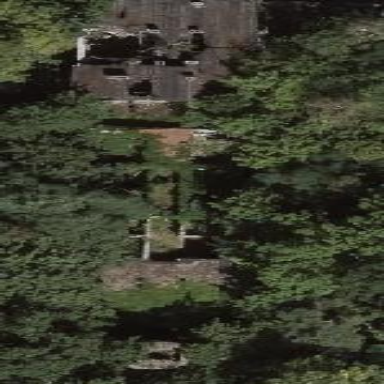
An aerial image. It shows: Ruins of building.